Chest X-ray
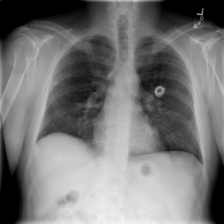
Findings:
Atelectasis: negative
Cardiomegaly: negative
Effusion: negative
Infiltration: negative
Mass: negative
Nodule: negative
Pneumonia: negative
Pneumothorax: negative
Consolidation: negative
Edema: negative
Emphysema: negative
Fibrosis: negative
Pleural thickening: negative
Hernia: negative